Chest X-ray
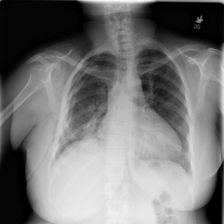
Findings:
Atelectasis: negative
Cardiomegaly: negative
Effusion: negative
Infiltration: negative
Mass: negative
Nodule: negative
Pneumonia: negative
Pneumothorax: negative
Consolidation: negative
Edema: negative
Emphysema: positive
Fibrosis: negative
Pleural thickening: negative
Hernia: negative